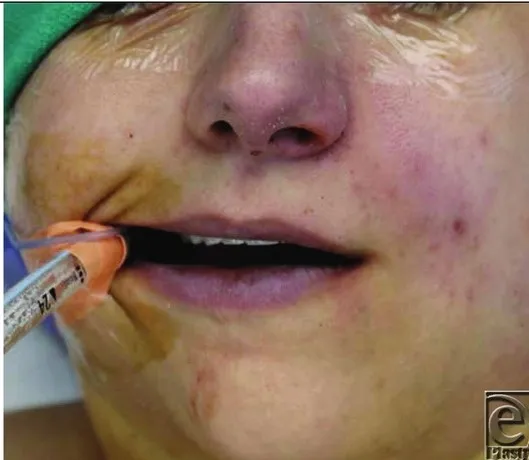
Cyanosis.
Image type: medical_photograph (skin_photograph)